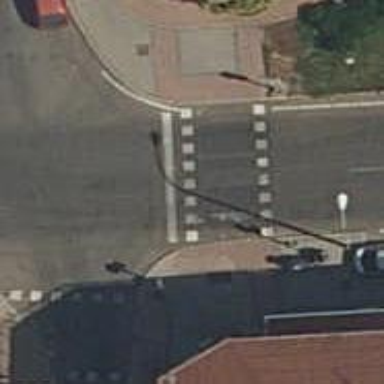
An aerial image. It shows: Road crossing with traffic signals.